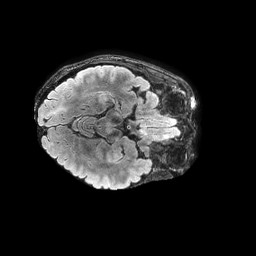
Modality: FLAIR
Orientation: axial
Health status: ill
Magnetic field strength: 3 T